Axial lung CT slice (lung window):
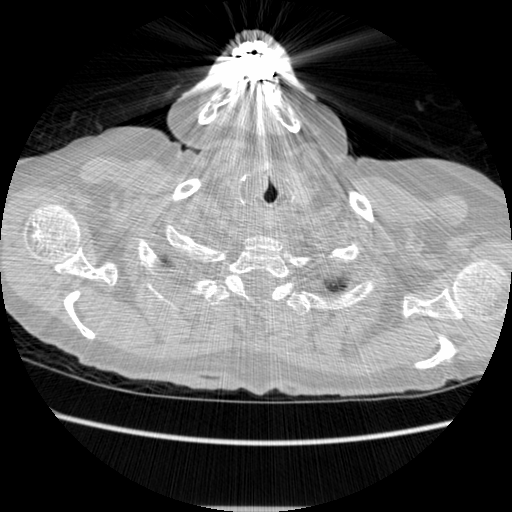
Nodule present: no